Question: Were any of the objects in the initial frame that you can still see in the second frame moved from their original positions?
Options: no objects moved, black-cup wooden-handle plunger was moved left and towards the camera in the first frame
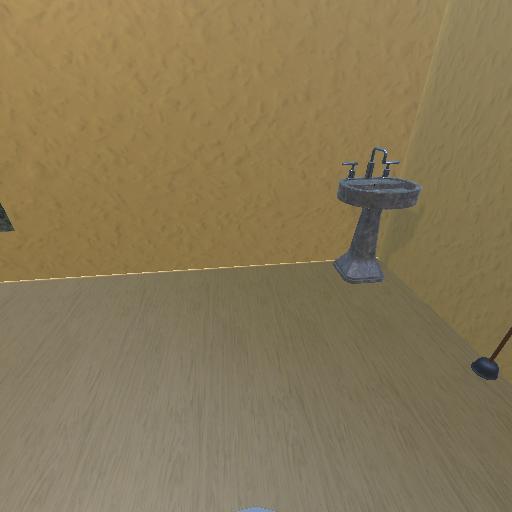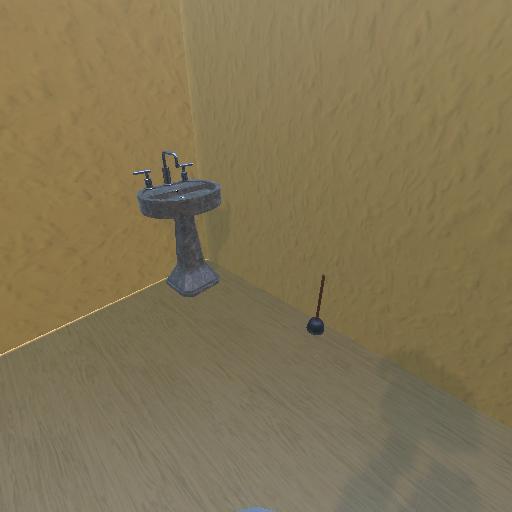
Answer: no objects moved